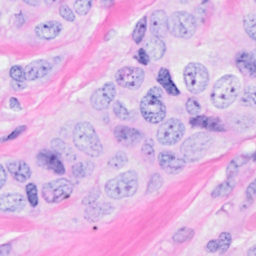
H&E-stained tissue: Breast